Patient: sex M, age 36
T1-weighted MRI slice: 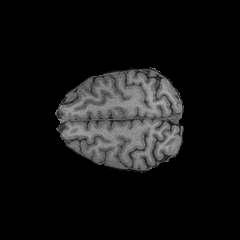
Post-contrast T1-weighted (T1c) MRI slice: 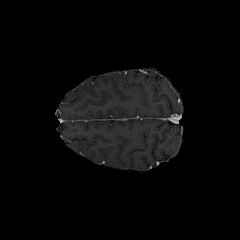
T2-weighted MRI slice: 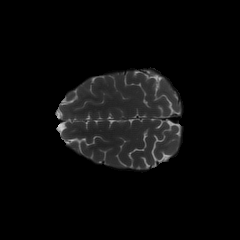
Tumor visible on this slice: no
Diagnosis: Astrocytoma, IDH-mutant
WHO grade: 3